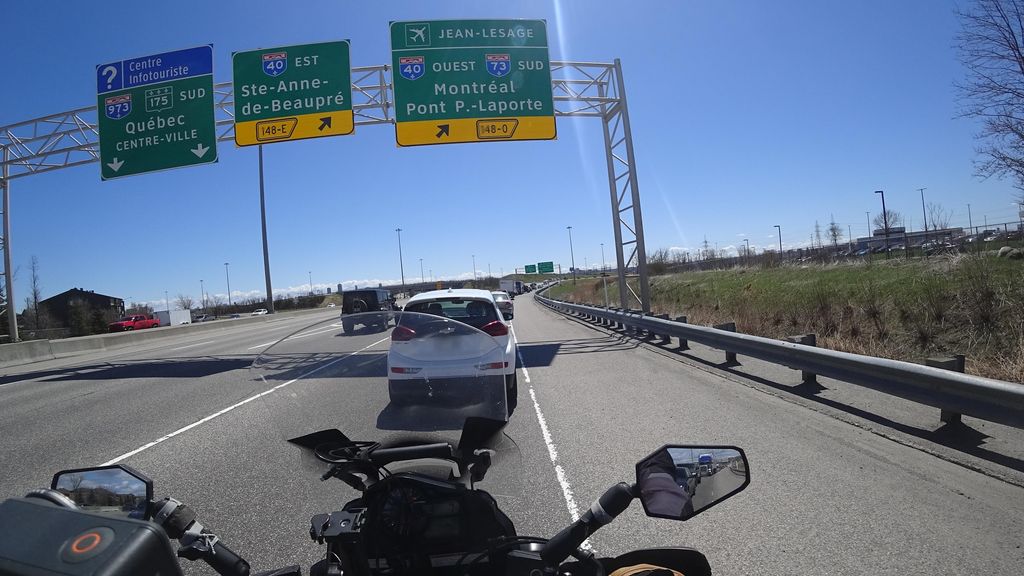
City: quebec_city